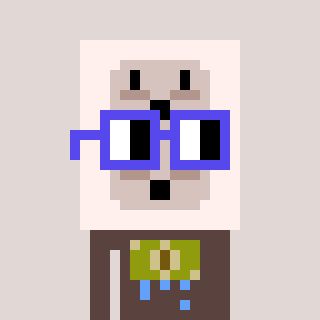
a pixel art character with square blue glasses, a outlet-shaped head and a darkbrown-colored body on a warm background